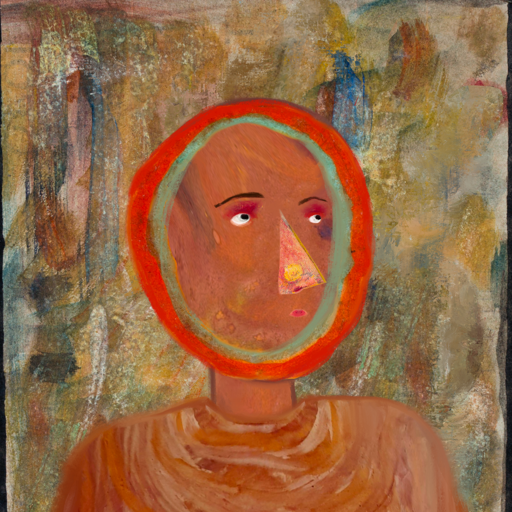
Background: Pipe, Head And Neck Side: Mother_And_Son_Son, Face Side: Irani, Bust: Pious_Lady, Hair Side: Sisters, Head Accessory: Blank, Second Necklace: Blank, Necklace: Blank, Baby: Blank